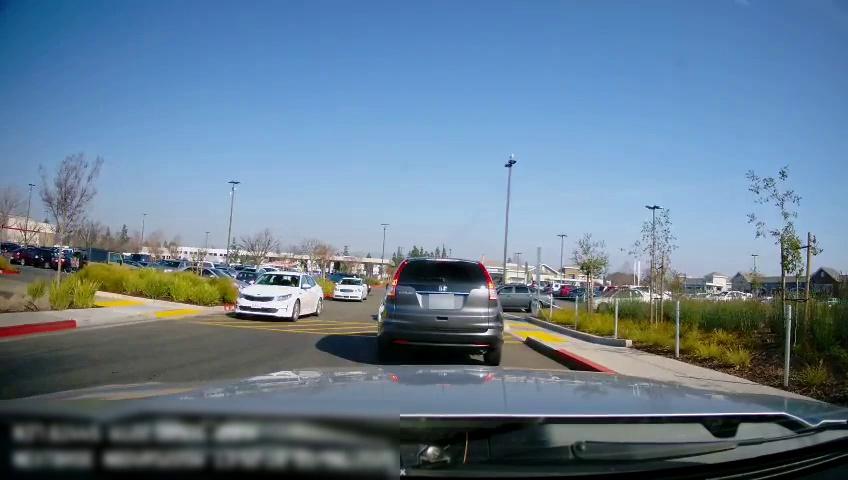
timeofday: Day
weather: Sunny
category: Drivable Space
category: Vehicles | SUV
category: Vehicles | Car
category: Vehicles | Car
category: Vehicles | SUV
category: Vehicles | Car